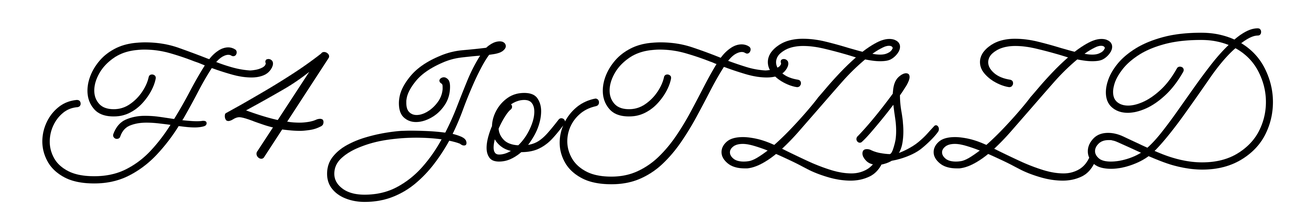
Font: MeowScript-Regular